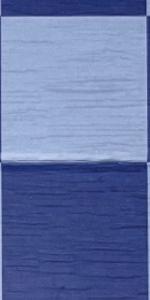
Label: Empty